Question: I want to create a "drag and drop" for a "fill the gaps" style question, then submit this data through a HTML form.

I have looked at a few ways of doing this, such as dragging and dropping images - not what I want, or <URL>* on a page but I can't figure out how I can make this in to a form input.
-
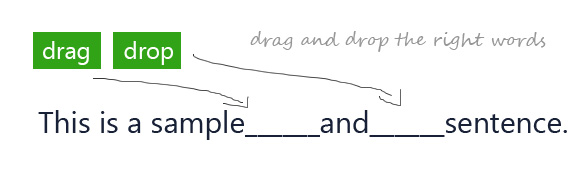
Answer: Modifying the example you linked gives you:
'''
<!DOCTYPE HTML>
<html>
<head>
<style>
.draggable {background-color:#00ff00;margin:5px;padding:3px;}
#div1,#div2 {display:inline-block;min-width:25px;min-height:10px;border-style:solid;border-width:0px;border-bottom-width:2px;}
</style>
<script>
function allowDrop(ev){
ev.preventDefault();
}
function drag(ev){
ev.dataTransfer.setData("Text",ev.target.id);
}
function drop(ev){
ev.preventDefault();
var data=ev.dataTransfer.getData("Text");
ev.target.parentNode.replaceChild(document.getElementById(data), ev.target);
document.getElementById(data).className = "";
}
</script>
</head>
<body>
<span class="draggable" id="drag1" draggable="true" ondragstart="drag(event)">drag</span>
<span class="draggable" id="drag2" draggable="true" ondragstart="drag(event)">drop</span>
<br />
This is a sample
<div id="div1" ondrop="drop(event)" ondragover="allowDrop(event)"></div>
and
<div id="div2" ondrop="drop(event)" ondragover="allowDrop(event)"></div>
sentence.
</body>
</html>
'''
<URL>